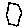
Label: hexagon